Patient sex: M
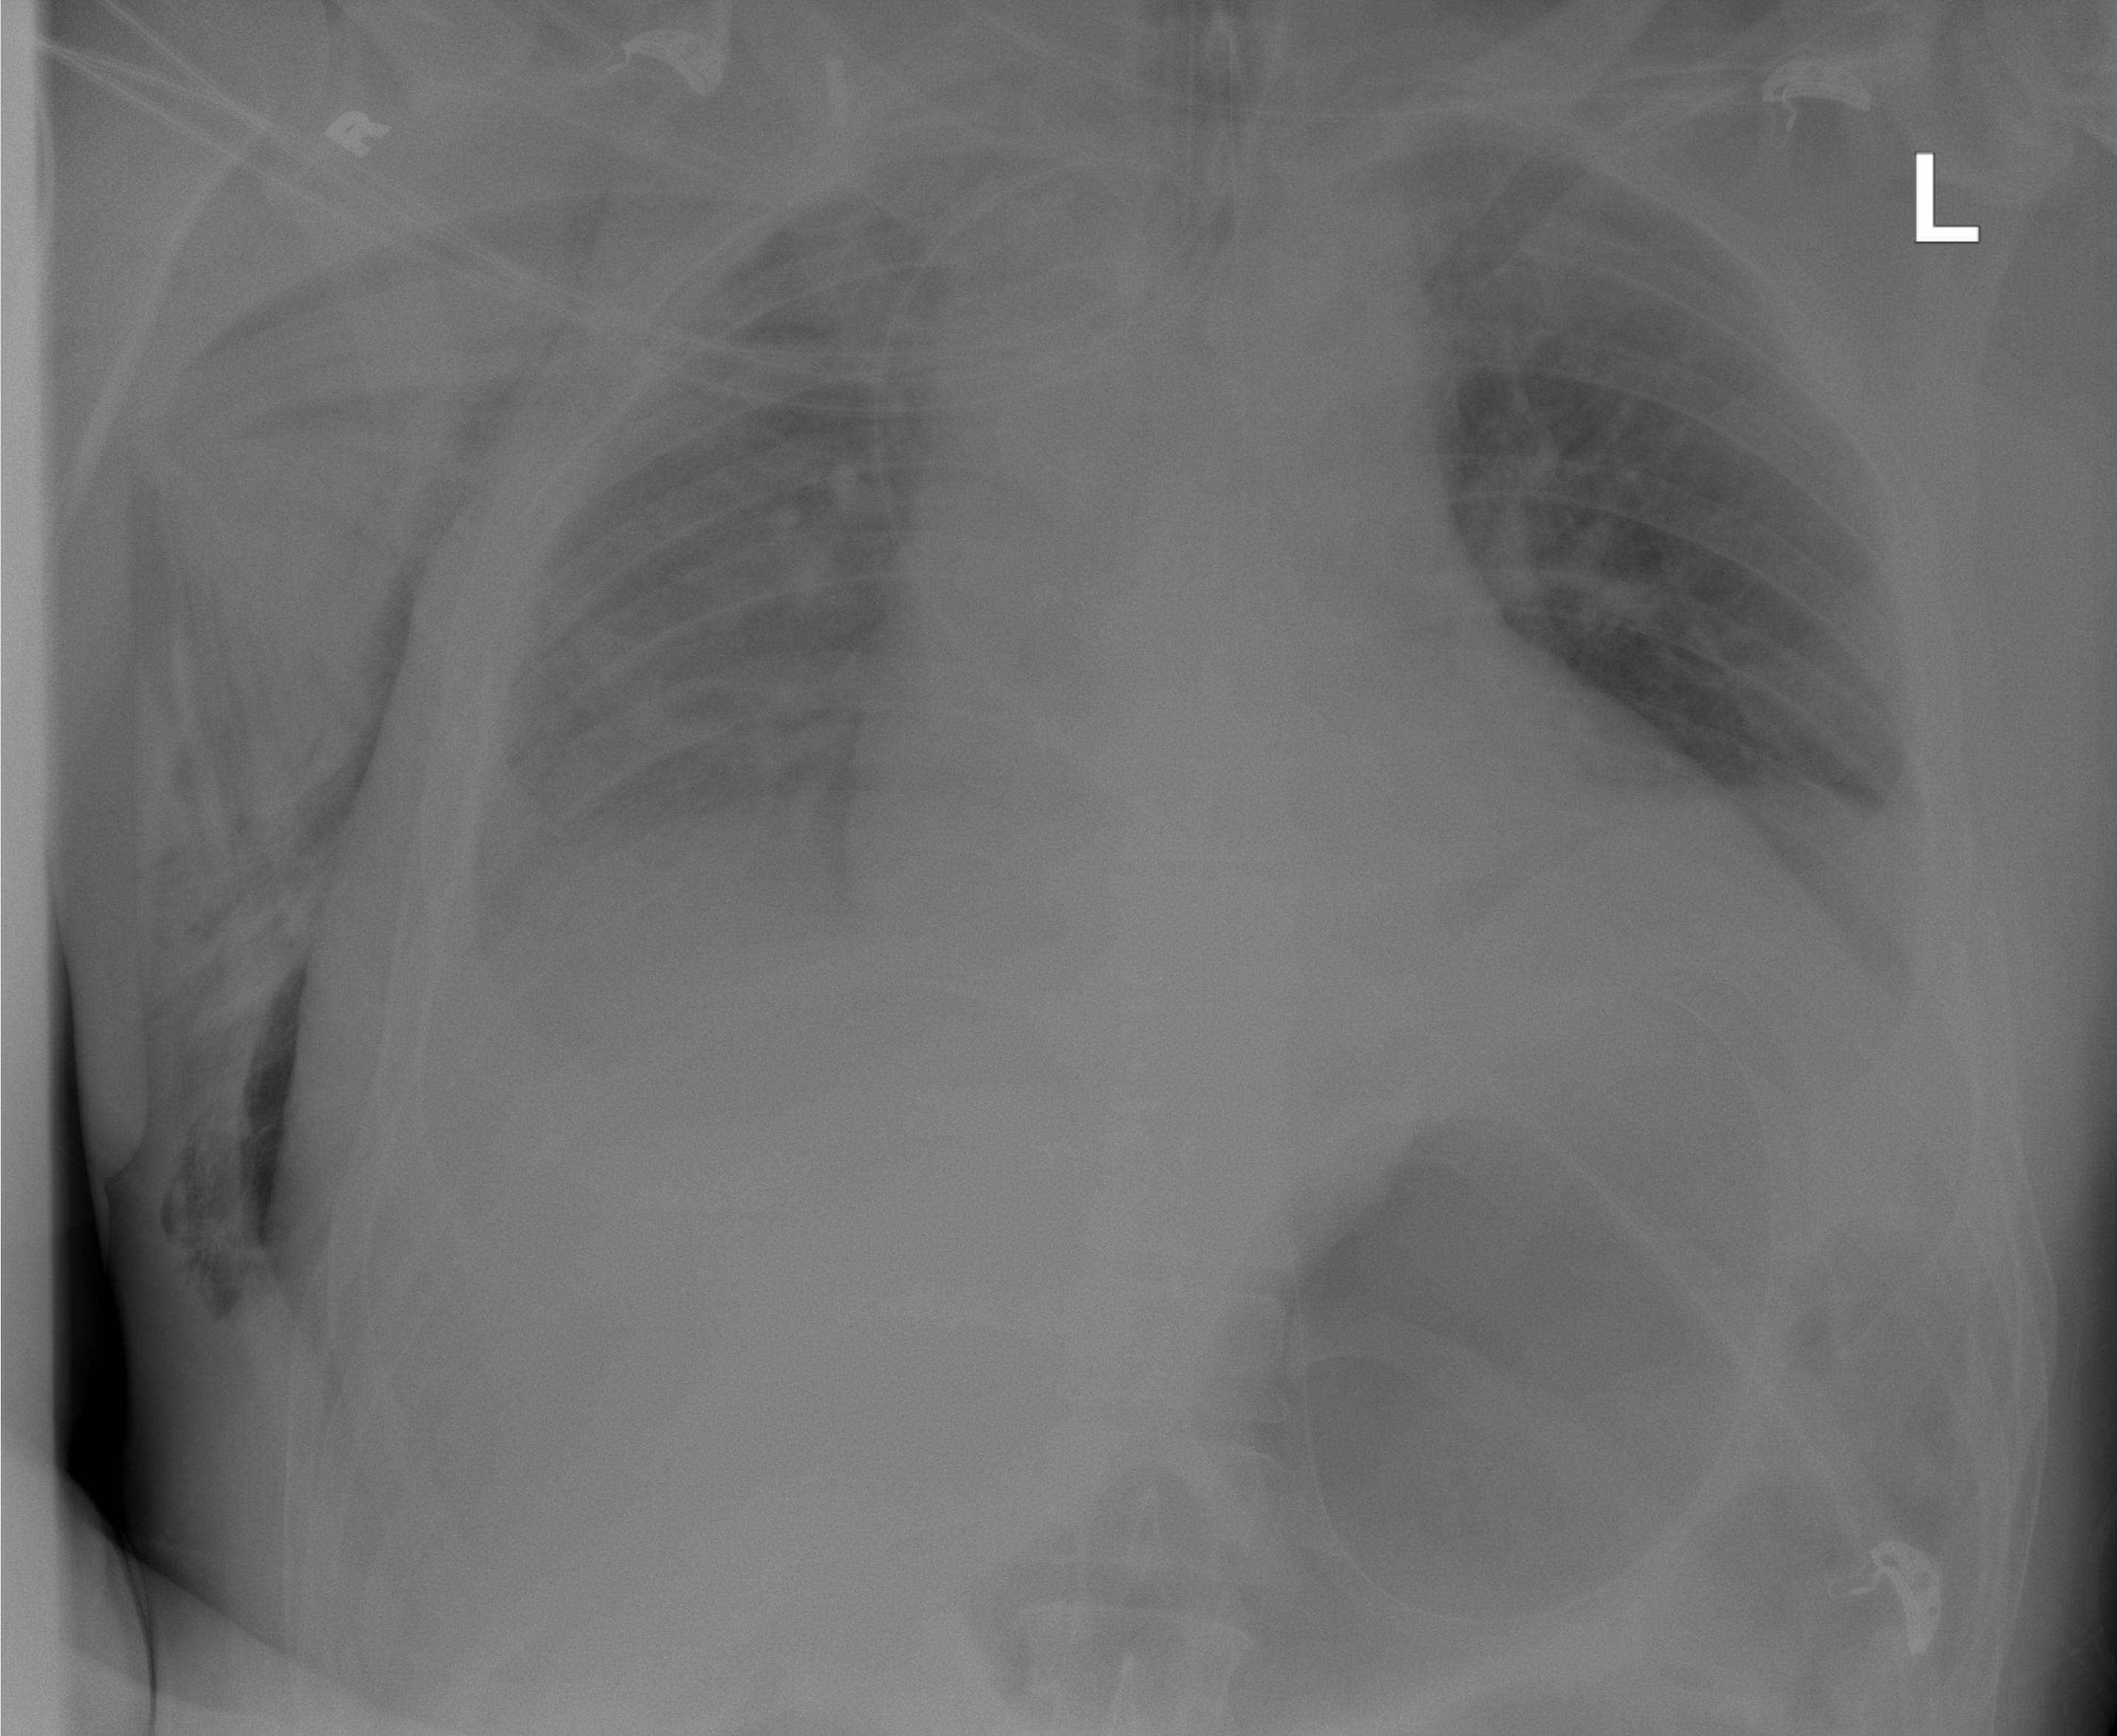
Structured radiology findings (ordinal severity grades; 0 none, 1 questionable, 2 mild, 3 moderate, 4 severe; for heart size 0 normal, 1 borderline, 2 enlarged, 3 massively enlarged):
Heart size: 0
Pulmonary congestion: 0
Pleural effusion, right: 2
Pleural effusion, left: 0
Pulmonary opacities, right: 1
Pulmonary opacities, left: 0
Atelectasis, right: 0
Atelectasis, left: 0